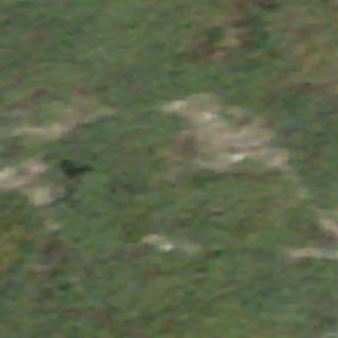
Label: other